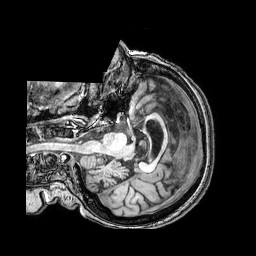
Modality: T1w
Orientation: axial
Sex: female
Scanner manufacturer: philips
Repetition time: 0.008069 s
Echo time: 0.00369 s